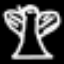
Label: angel